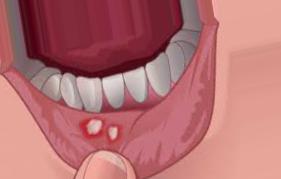
Condition: Mouth Ulcer